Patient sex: F
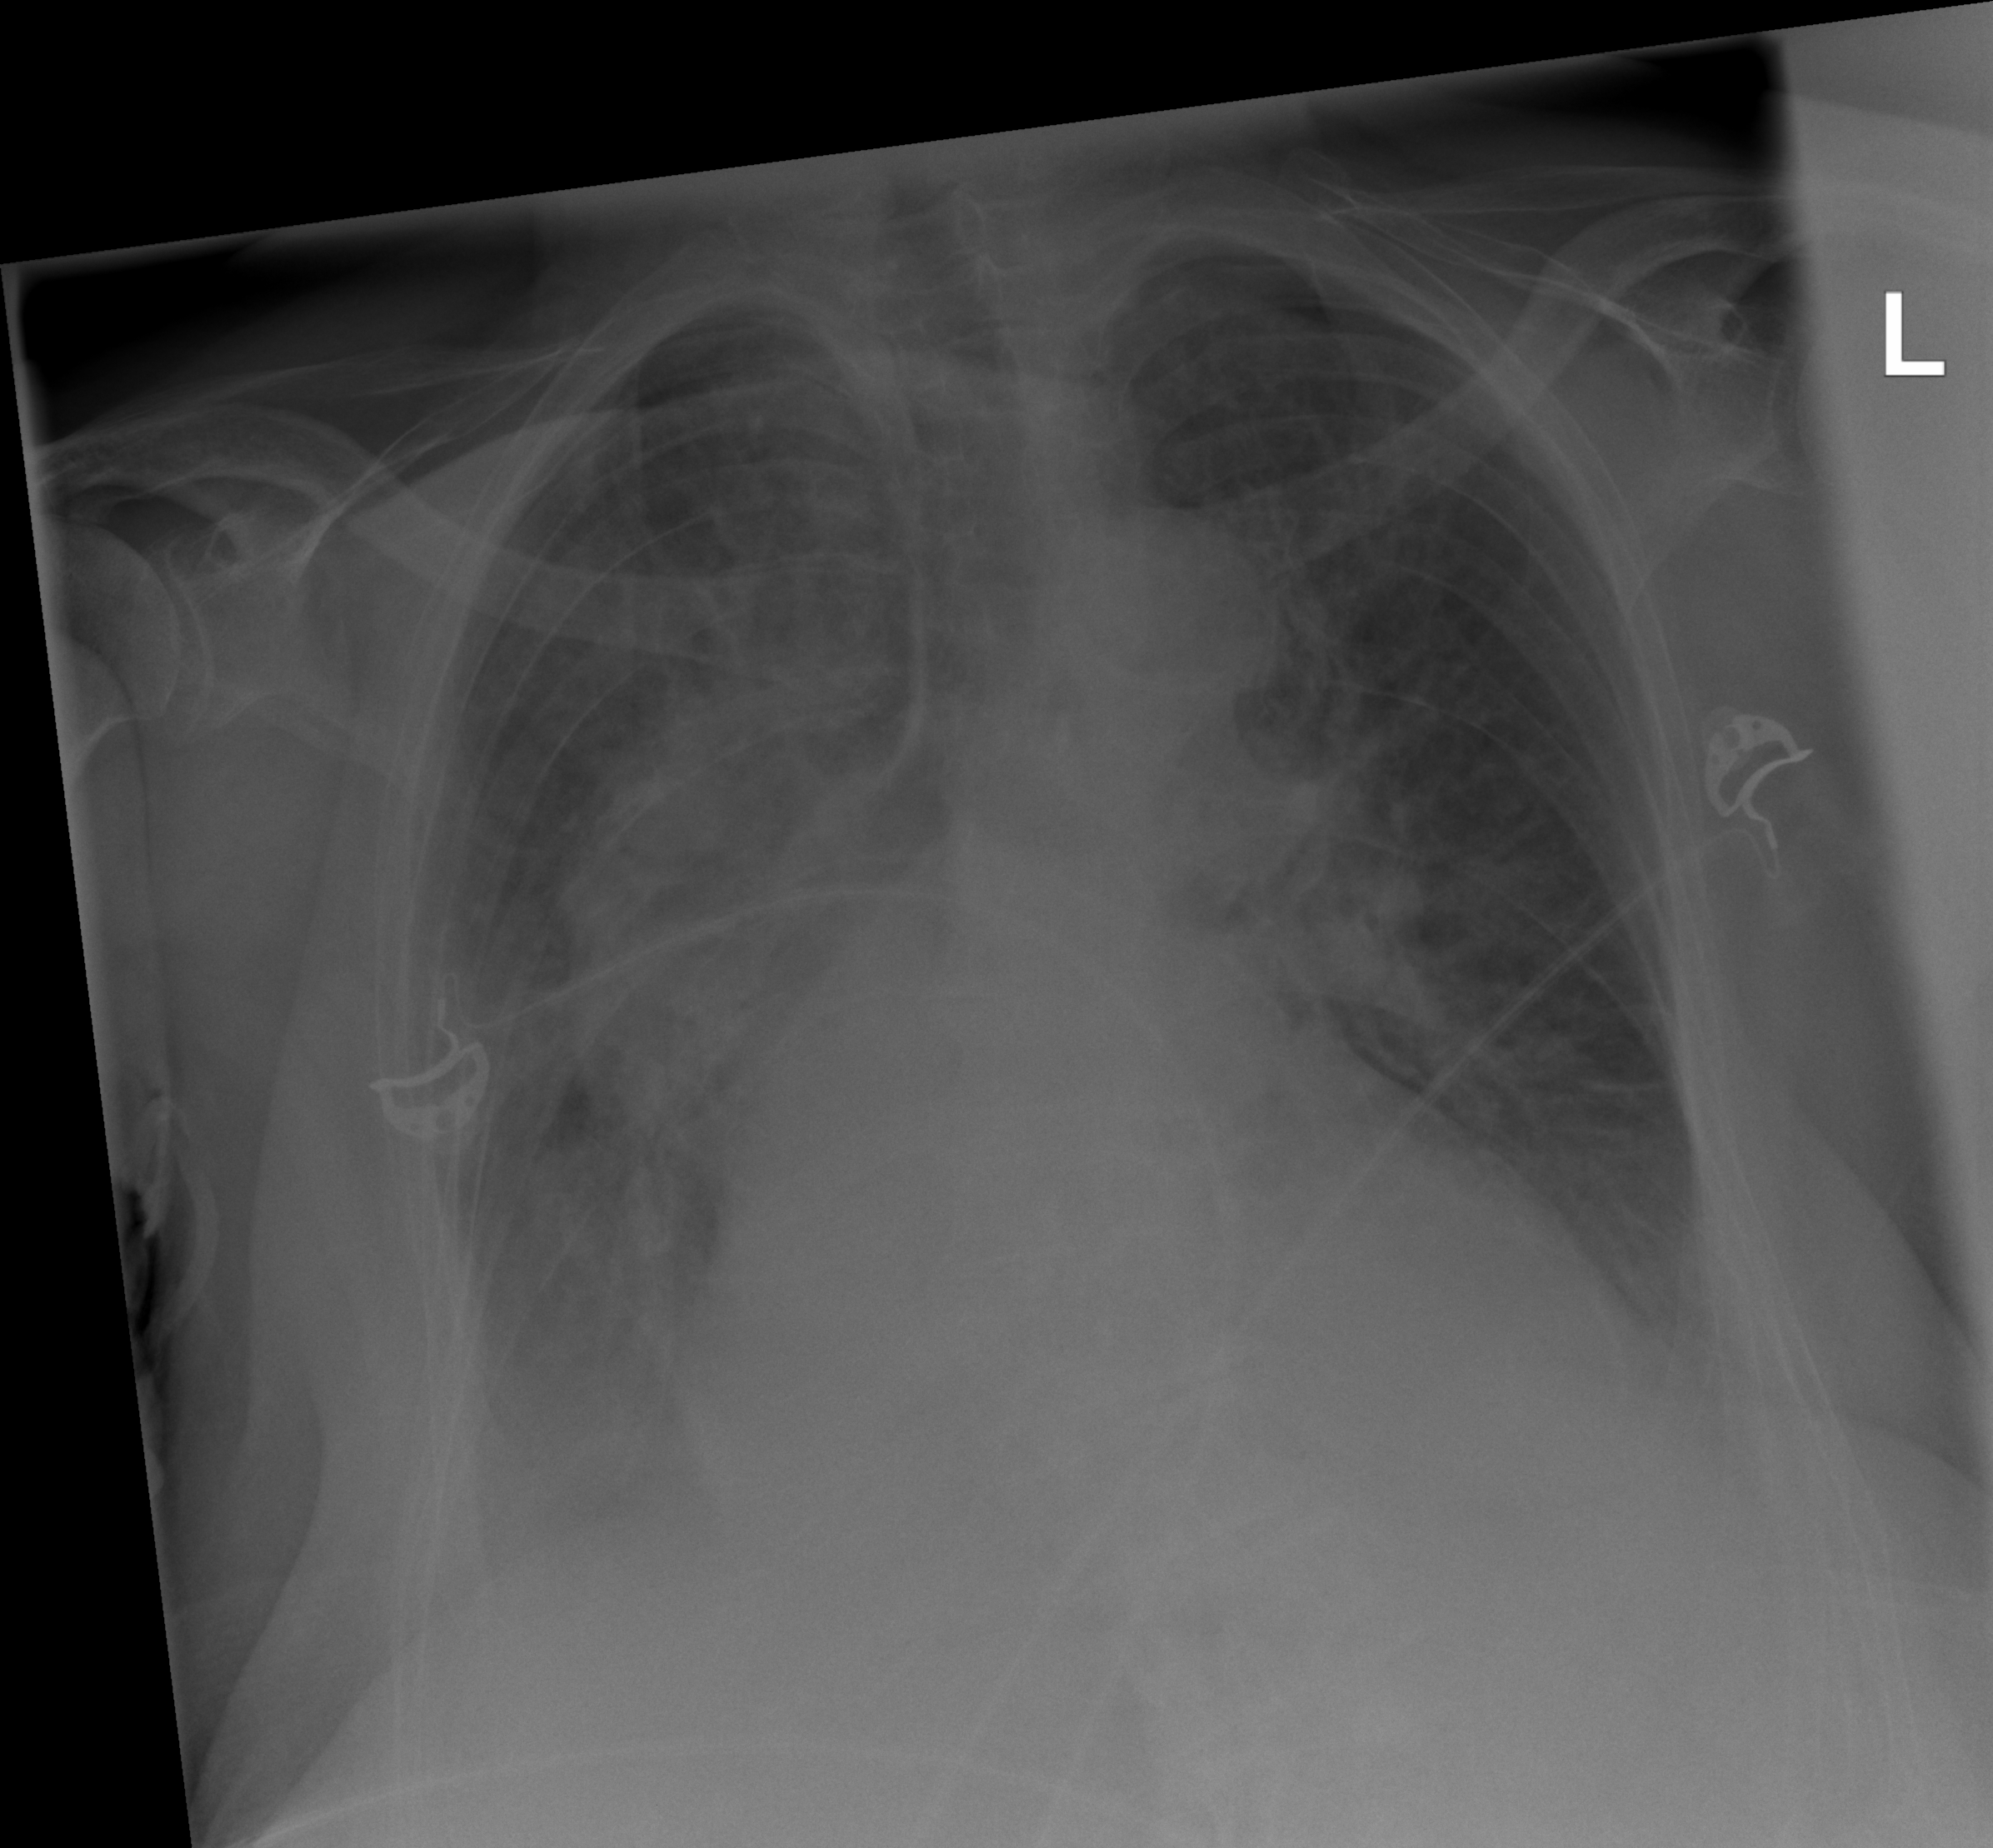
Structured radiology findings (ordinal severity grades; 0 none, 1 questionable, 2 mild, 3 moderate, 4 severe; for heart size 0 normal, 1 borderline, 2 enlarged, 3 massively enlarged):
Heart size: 3
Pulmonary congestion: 3
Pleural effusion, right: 2
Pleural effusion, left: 2
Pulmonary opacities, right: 4
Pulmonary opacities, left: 2
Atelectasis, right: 4
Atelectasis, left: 2